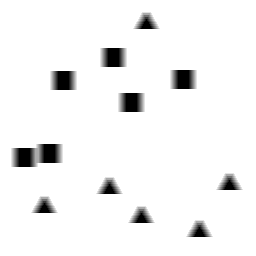
Squares: 6
Triangles: 6
Stars: 0
Total shapes: 12